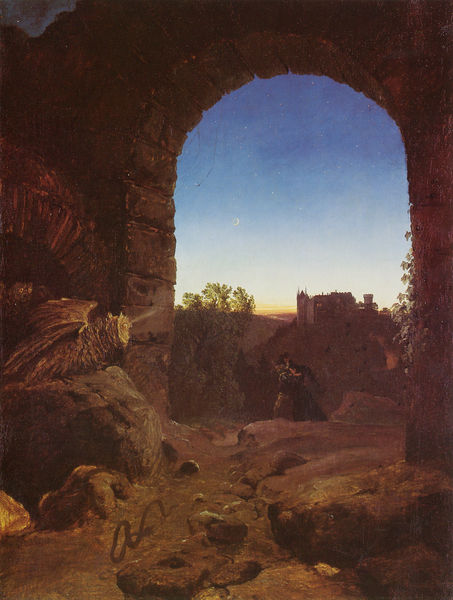
Titel: Morgendämmerung
Künstler: Karl Blechen
Standort: Münster
Institution: Westfälisches Landesmuseum für Kunst und Kulturgeschichte
Schlagwörter: baum, berg, blau, blätter, dunkel, felsen, flügel, gemälde, gestein, himmel, mann, schatten, bäume, grün, landschaft, menschen, ocker, stadt, abend, braun, frau, hell, hintergrund, licht, männer, nacht, orange, schwarz, vordergrund, weiss, gebäude, haus, rot, schloss, tier, tiere, weg, beige, hochformat, architektur, mensch, stein, steine, ferne, horizont, häuser, hügel, morgen, natur, strauch, busch, kirche, sonne, paar, höhle, pferd, reiter, nachthimmel, ranken, aussicht, düster, bogen, beobachten, fels, wüste, mauer, abendsonne, sonnenuntergang, idylle, silhouette, rundbogen, romantik, homme, marron, lciht, durchgang, abendrot, tor, zinnen, carl spitzweg, spitzweg, mond, ruine, burg, durchblick, torbogen, mauerwerk, mondsichel, gefahr, staub, schlange, ruinen, ritter, ranke, kiel, portal, baumgruppe, efeu, wanderer, wesen, sombre, stadtmauer, friesz, reisender, eule, schlängeln, arbre, ciel, paysage, drachen, drache, dragon, bleu, pierre, arc, porte, durchsicht, chateau, rocher, chemin, couchant, fauchen, monstre, serpent, hannover, steinbrocken, pssr, fries, ruines, 19. jahrhundert, torbogne, clair-obscur, personne, cpaysage, créature, himmelfels, éeserpent